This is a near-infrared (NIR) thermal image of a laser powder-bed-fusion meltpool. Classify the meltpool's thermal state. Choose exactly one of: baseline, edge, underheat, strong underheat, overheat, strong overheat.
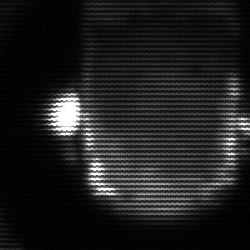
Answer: baseline